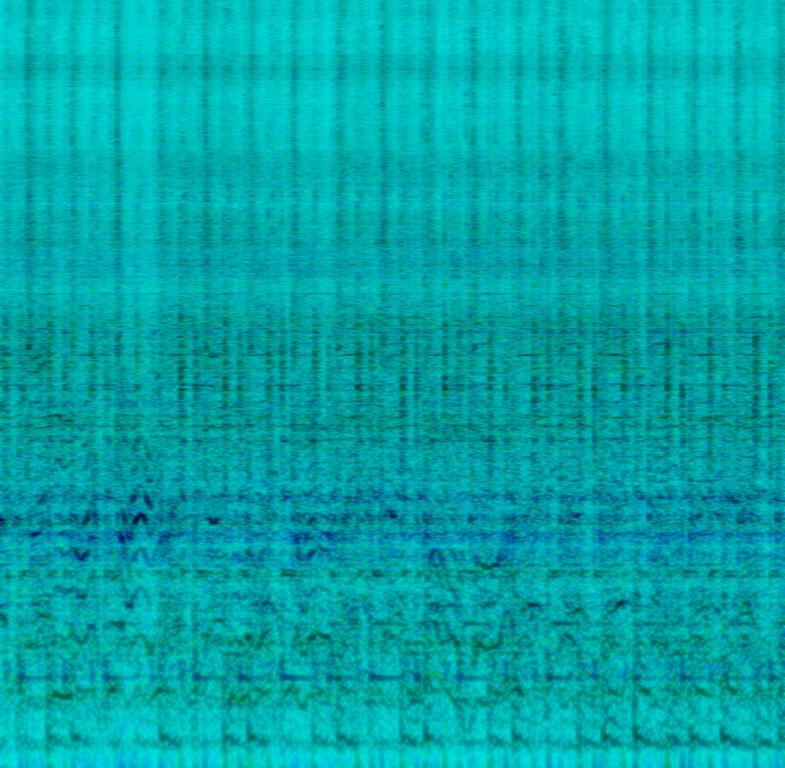
The song is primarily an instrumental with male voices chanting prayers. The song is fast tempo with tabla percussions and harmonium playing accompaniment. The song is spirited and devotional with a trance like feel to it. The audio quality is very poor.